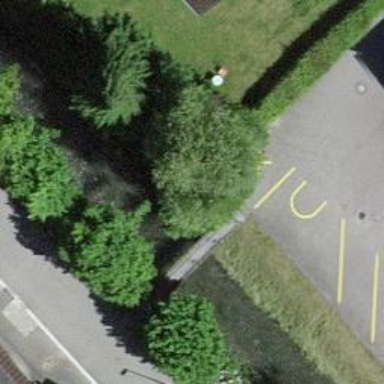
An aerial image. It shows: Ditch serving as waterway.